The trace is the raw vibration amplitude of a rotating bearing as a function of time. What is the most likely bearing condition (normal, inner_race, outer_race, ball)?
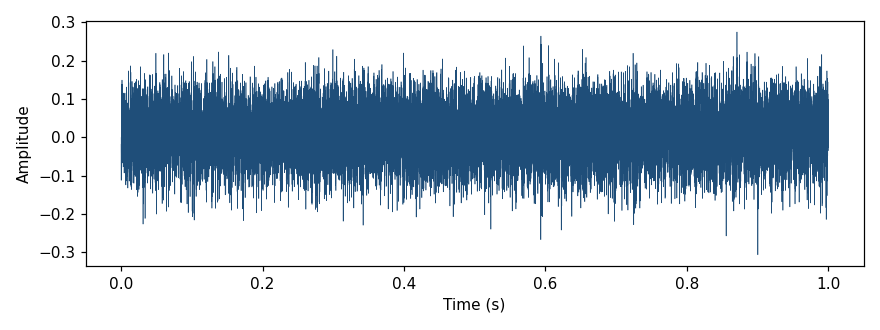
Answer: normal